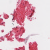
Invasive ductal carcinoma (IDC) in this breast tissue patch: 0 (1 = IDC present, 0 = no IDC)